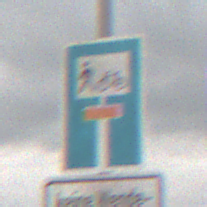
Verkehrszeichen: SackgasseRadverkehrFussgaengerDurchlaessig
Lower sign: HinweisGeaenderteVorfahrtVerkehrsfuehrungVerkehrsregelung3
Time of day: MorningAfternoon
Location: Outdoor (Nature)
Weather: Overcast
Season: NotSpecified
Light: Natural